Question: I'm running lastest Mavenricks with Xcode 5.1.1
I've downloaded Xcode 6 beta from apple and this message shows up constantly. Thus, I can barely write any code because code completion disabled.
Does anyone know how to fix this ?

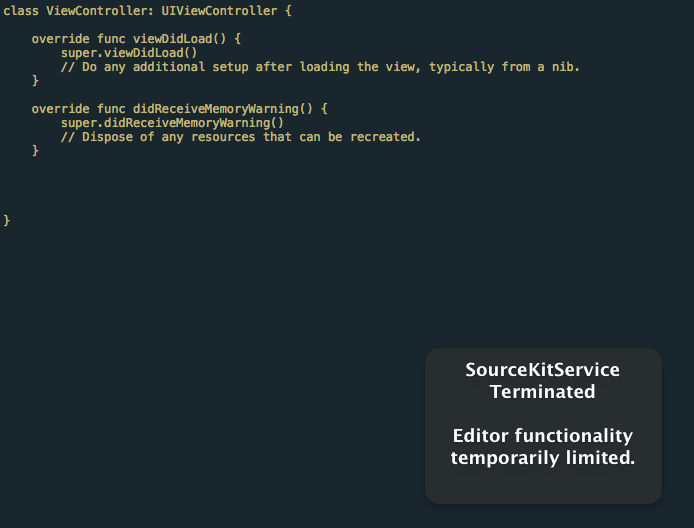
Answer: Is your project named 'Swift'? With seeing that message, build would be failed too with message: '<unknown>:0: error: module name "Swift" is reserved for the standard library'. Try using another project name such as 'SwiftTest'. It would work.
(Duplicated: <URL>